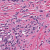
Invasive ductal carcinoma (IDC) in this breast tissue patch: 1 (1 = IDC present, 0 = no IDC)